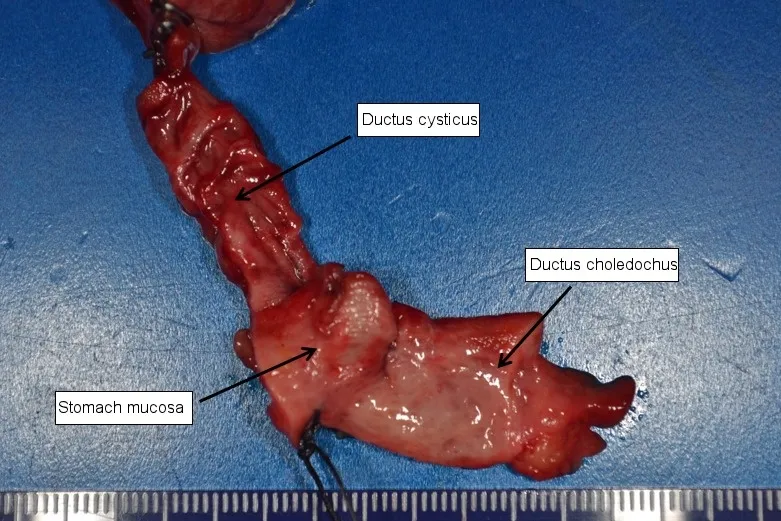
Ductus cysticus and choledochus with their ectopic orifices into the prepyloric stomach.
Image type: medical_photograph (other_medical_photograph)